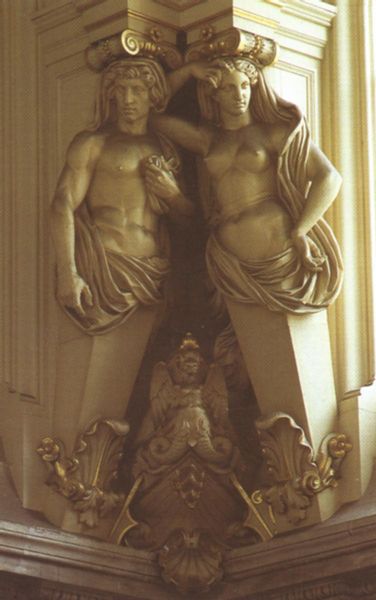
Titel: Atlanten- und Karyatidenpilaster
Künstler: Guillaume Bonnet
Standort: Lyon, Börse (EU - F)
Schlagwörter: adler, blätter, mann, nackt, frau, säule, schleier, tuch, ecke, foto, wappen, ehepaar, skulpturen, statuen, arkadien, mamor, atlas